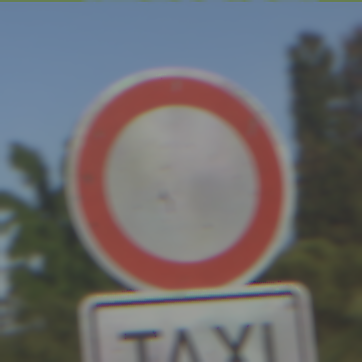
Verkehrszeichen: VerbotFahrzeugeAllerArt
Zusatzzeichen unten: BesondereFahrzeugeUndTransportgueter1
Umgebung: Outdoor, Suburban
Tageszeit: SunriseSunset
Wetter: PartlyCloudy
Licht: Natural
Jahreszeit: NotSpecified
Kontrast: HighContrast